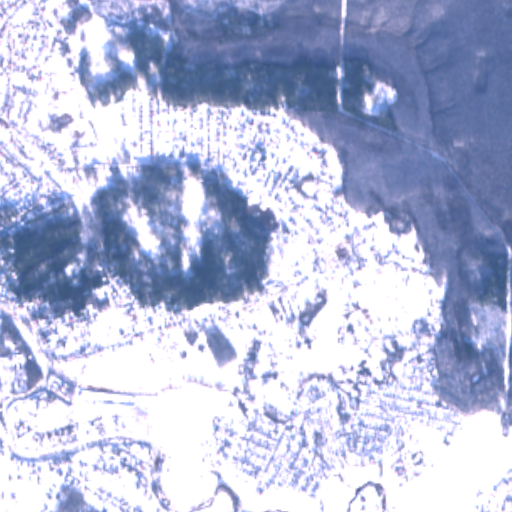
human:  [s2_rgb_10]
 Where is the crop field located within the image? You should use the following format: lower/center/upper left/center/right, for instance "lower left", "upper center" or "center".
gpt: The crop field is located in the lower left of the image.
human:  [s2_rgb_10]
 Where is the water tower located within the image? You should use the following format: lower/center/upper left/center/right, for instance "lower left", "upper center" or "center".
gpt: The water tower is located in the center of the image.
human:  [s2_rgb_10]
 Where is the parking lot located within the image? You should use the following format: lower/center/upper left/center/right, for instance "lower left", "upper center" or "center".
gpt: There is no parking lot in the image.